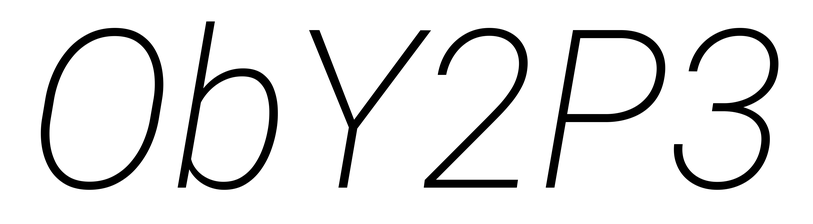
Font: Roboto-Italic_ExtraLight_Italic